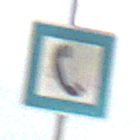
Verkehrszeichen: Fernsprecher
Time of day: MorningAfternoon
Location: Outdoor (Suburban)
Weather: PartlyCloudy
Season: NotSpecified
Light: Natural